Field crop: maize
Growth stage: 1
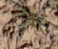
Species: lolium